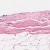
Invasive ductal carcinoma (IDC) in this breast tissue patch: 0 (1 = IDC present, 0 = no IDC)